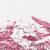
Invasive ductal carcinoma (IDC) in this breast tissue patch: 0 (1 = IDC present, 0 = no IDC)